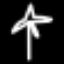
Label: palm tree